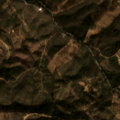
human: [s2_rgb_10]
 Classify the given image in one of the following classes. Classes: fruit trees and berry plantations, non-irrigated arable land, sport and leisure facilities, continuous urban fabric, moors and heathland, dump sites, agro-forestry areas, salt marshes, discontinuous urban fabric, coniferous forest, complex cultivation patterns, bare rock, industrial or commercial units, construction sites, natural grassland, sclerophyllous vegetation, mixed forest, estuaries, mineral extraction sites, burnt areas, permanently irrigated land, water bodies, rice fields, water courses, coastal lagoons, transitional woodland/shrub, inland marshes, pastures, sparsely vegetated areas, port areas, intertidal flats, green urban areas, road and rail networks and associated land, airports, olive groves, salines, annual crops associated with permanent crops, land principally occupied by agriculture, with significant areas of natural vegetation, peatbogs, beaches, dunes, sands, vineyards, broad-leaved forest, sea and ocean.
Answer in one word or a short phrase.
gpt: broad-leaved forest, transitional woodland/shrub